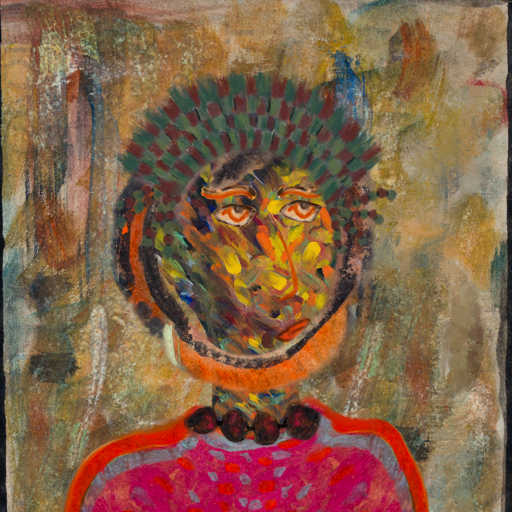
Background: Pipe, Head And Neck Side: An_Impression, Face Side: Experience, Bust: Sisters, Hair Side: Childish, Head Accessory: After_Raid_Crown, Second Necklace: Blank, Necklace: Mosgoul, Baby: Blank